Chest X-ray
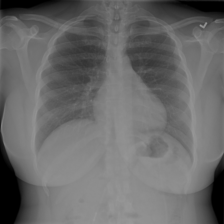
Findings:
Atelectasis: negative
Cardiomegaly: negative
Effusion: negative
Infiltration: negative
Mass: negative
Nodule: negative
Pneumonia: negative
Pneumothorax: negative
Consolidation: negative
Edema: negative
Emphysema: negative
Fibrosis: negative
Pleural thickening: negative
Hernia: negative